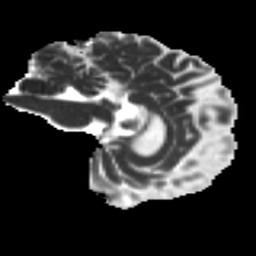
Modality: MD
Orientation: sagittal
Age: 39
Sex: male
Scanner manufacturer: ge
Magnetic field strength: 3 T
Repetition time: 7.8 s
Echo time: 0.061 s